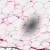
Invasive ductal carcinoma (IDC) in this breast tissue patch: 0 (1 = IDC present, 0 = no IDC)